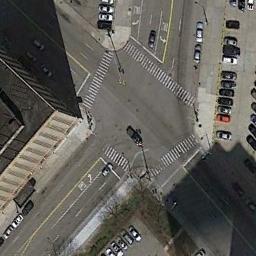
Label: intersection